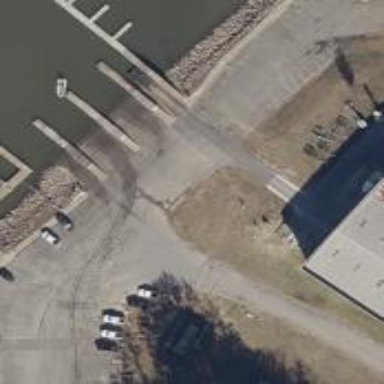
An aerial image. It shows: Slipway on leisure land.